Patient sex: M
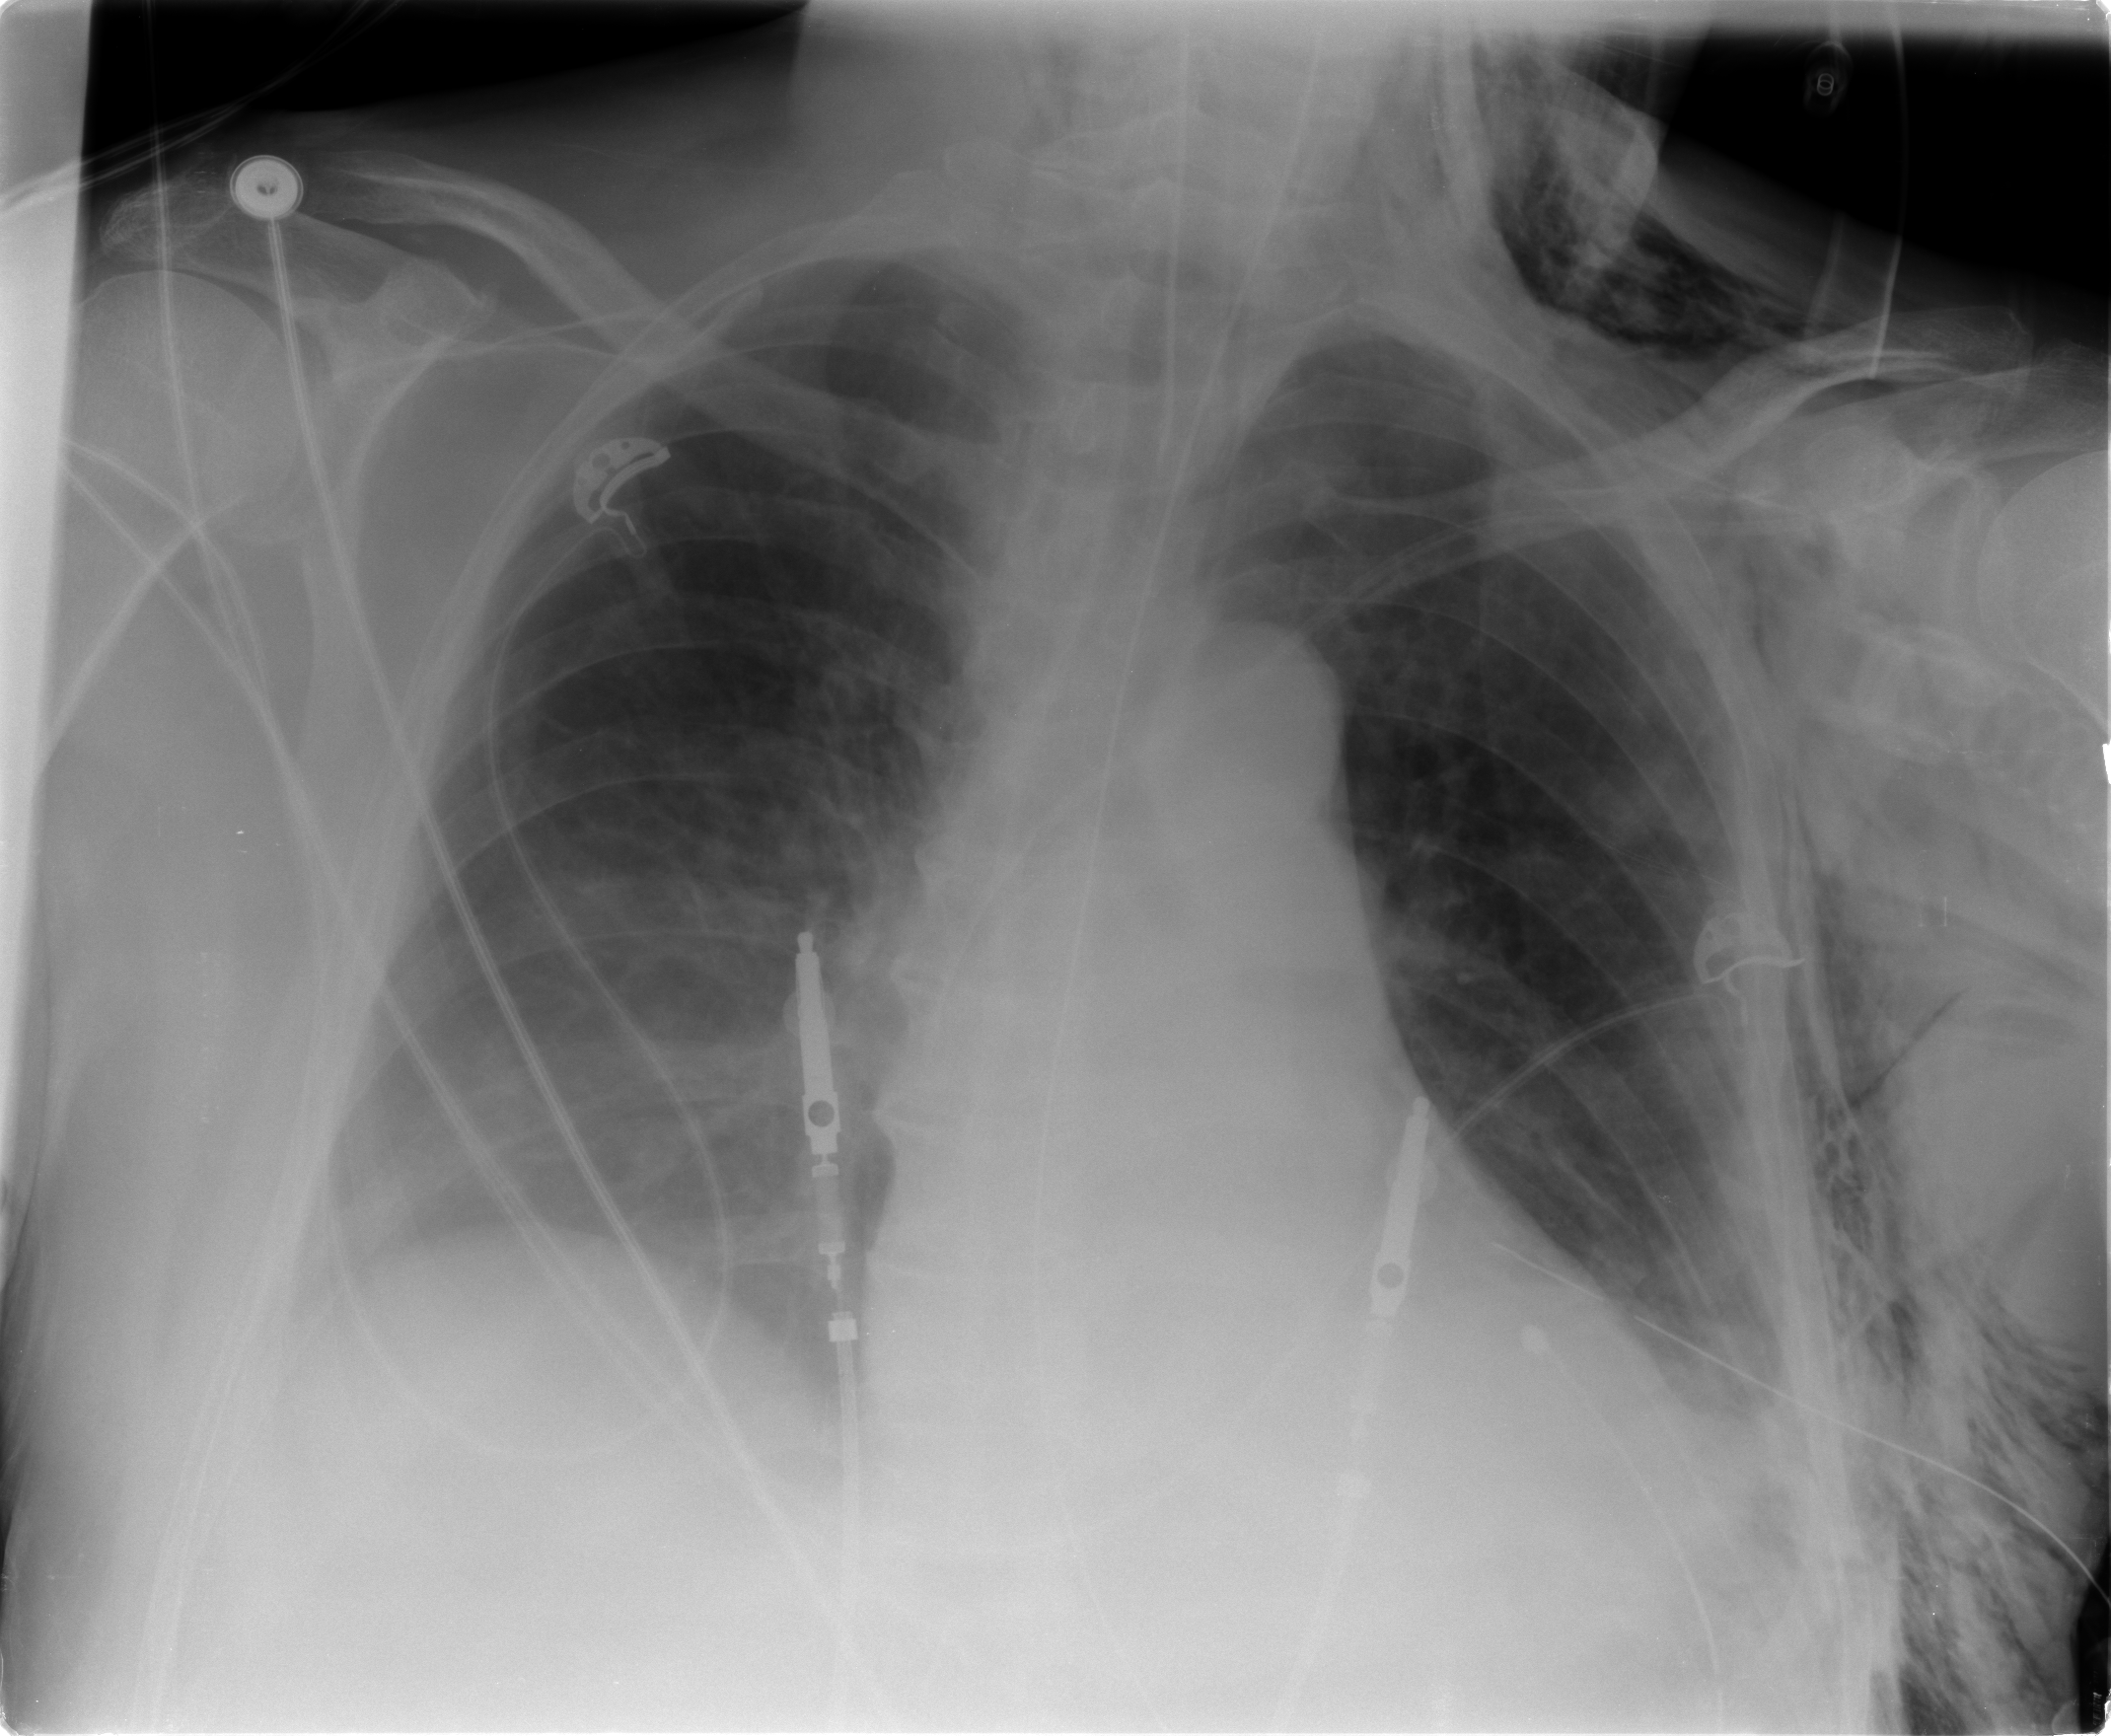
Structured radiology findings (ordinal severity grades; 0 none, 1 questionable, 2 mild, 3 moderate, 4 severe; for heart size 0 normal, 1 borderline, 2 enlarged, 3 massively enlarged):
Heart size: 0
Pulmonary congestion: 1
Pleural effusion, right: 0
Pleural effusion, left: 2
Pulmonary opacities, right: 1
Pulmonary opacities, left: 0
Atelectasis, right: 2
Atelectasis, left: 2